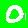
Digit: 0